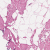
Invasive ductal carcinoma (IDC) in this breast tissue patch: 0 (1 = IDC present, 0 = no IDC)